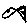
Label: fish